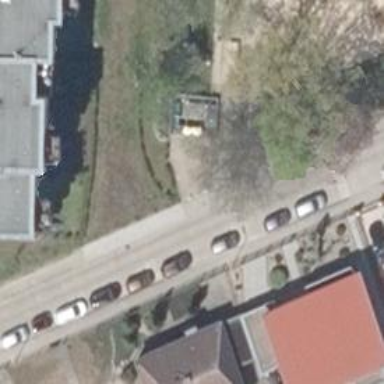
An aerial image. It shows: Sidewalk.